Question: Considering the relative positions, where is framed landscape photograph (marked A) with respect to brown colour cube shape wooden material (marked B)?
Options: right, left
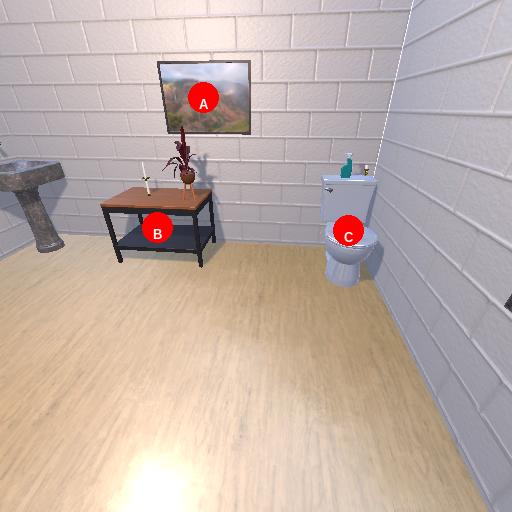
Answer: right